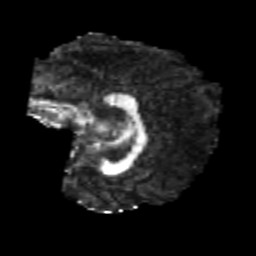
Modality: FA
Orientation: sagittal
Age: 20
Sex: female
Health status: healthy
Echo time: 0.074 s